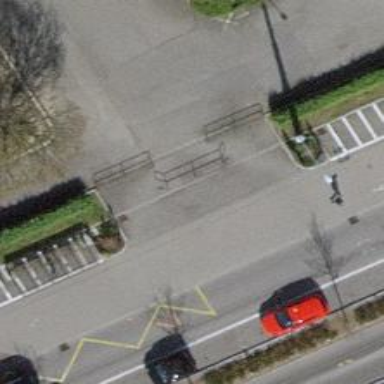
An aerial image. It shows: Cycle barrier.